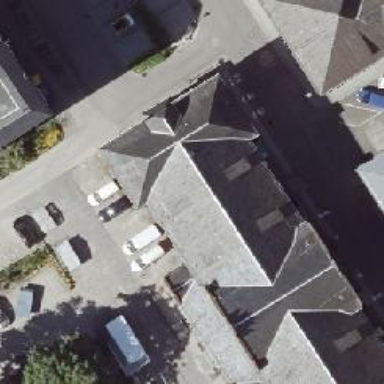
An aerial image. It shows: View of roof with edges.